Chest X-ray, PA view. Patient: 64 years old, sex F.
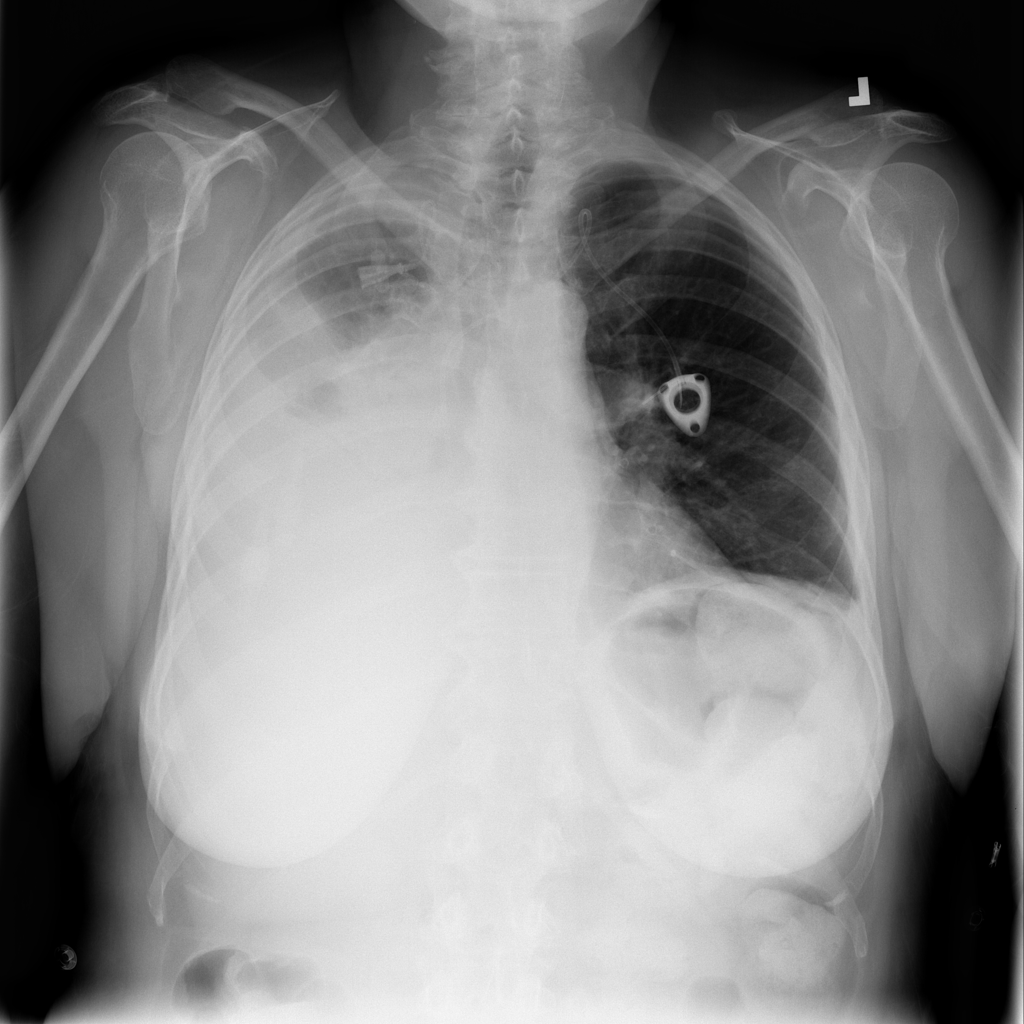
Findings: Effusion